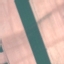
Land use / land cover class: AnnualCrop